Field crop: maize
Growth stage: 2
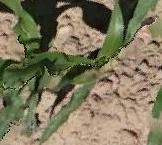
Species: maize